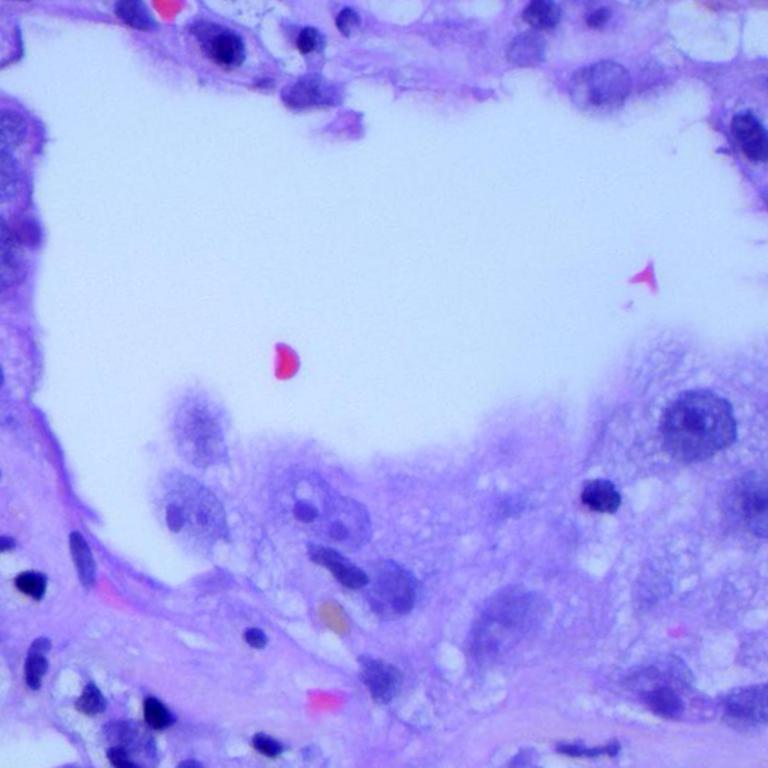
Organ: lung
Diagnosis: adenocarcinomas